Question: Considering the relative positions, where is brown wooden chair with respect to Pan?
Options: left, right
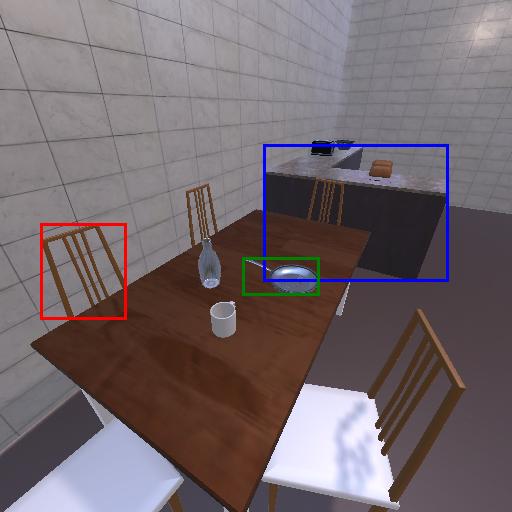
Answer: left